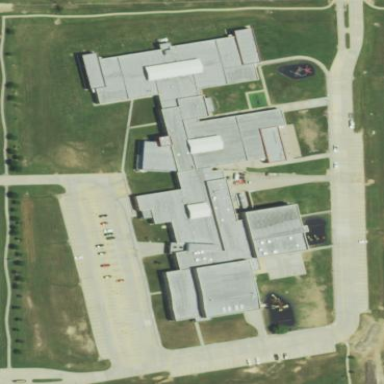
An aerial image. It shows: School.